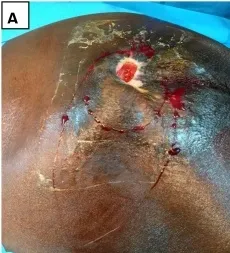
Intraoperative view of sacral pressure ulcer and excision of tissues. . A: Aspect of ulcer and margins of excision.
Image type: medical_photograph (skin_photograph)